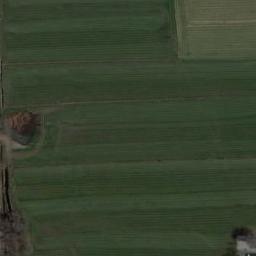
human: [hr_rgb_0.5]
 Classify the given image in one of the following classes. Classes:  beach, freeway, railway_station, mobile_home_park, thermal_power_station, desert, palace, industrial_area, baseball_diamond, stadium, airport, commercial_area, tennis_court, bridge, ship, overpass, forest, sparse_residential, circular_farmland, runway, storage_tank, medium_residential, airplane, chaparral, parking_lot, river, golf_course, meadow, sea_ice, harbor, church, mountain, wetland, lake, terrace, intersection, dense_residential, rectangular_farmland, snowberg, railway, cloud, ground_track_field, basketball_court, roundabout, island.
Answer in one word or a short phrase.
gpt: meadow